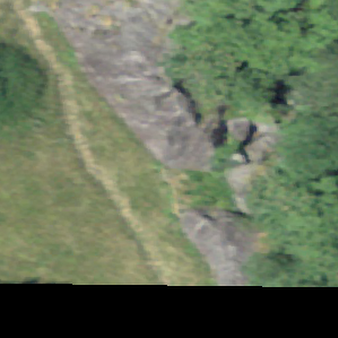
Label: bouldering_area